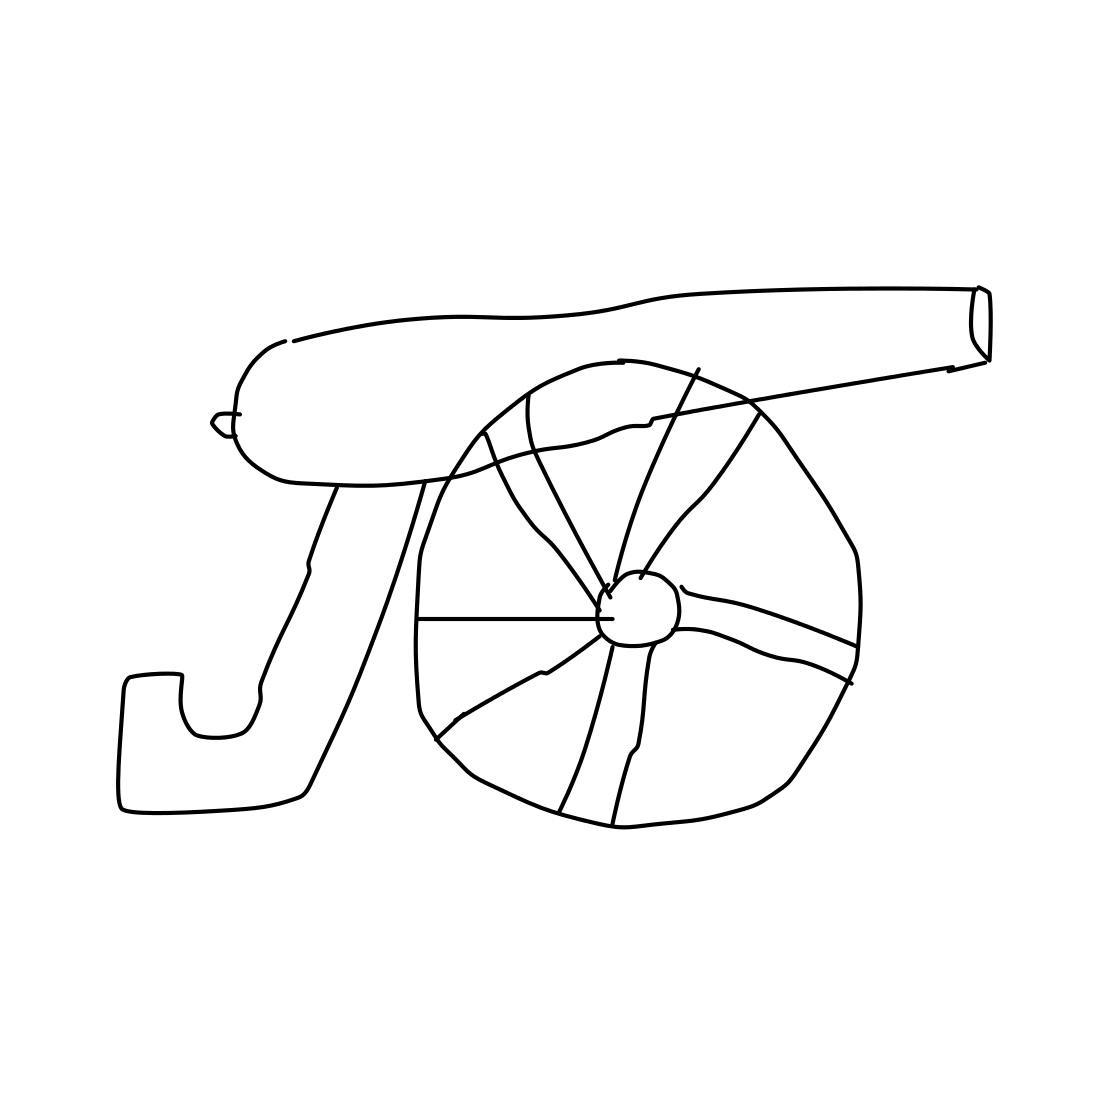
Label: cannon